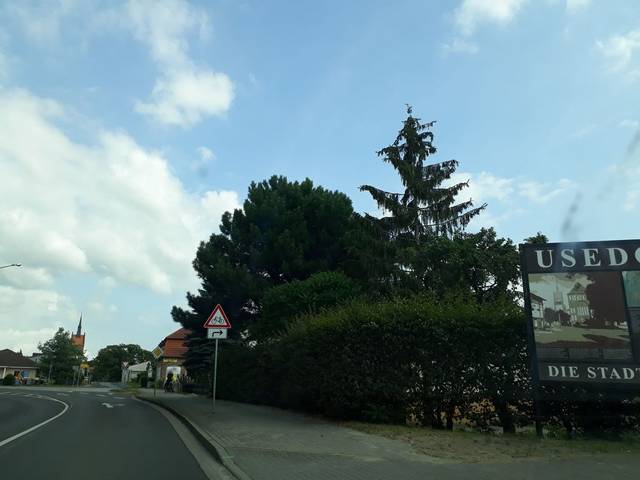
Region: Germany
Coordinates: 53.873, 13.912